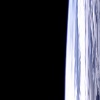
Label: space